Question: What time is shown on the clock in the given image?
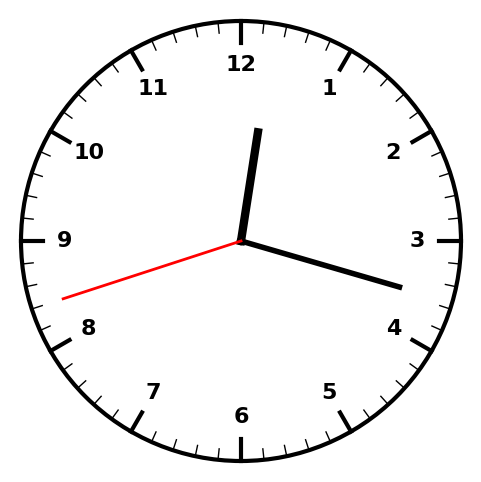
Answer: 12:17:42